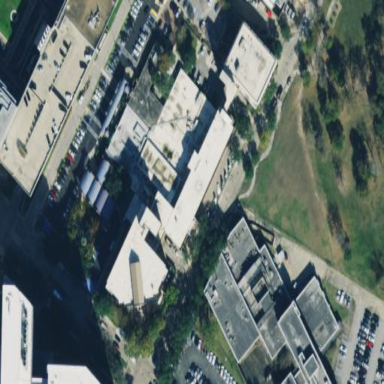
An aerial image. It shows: Hospital building.